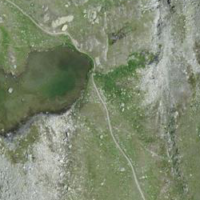
EUNIS habitat code: 31
Species observed at this site:
Motacilla cinerea
Prunella collaris
Oenanthe oenanthe
Anthus spinoletta
Phoenicurus ochruros
Montifringilla nivalis
Turdus viscivorus
Corvus corax
Pyrrhocorax graculus
Falco tinnunculus
Turdus torquatus